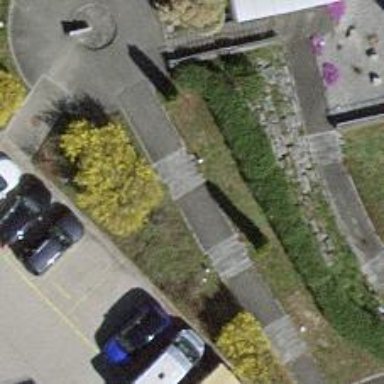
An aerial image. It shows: Set of steps on the road.